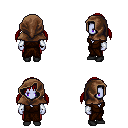
a pixel art fantasy rpg character, female body template, dark elf, purple skin, brown robe, red pants, red twin-tailed hairstyle, cloth hood, white cloth bracers, black shoes, four views (front, back, left, right), 2x2 character sprite sheet, small pixel art, hard edges, no anti-aliasing